Question: I am converting a histogram with counts to a proportion chart. I want to make the seven columns on the left green (x values 0-6), the next two are orange (7,8), and the right columns (9 and 10) red.
I tried to follow the method in this <URL> but the colors seem a bit arbitrary to me.
I was getting errors about applying continuous to a discrete variable with other methods I tried. Any ideas?

'''
df <- df <- data_frame( x = c(0,1,2,3,4,5,6,7,8,9,10), n = c(754, 300, 304, 390, 460, 1550, 1450, 4500, 6100, 9000, 14000))
'''
'''
#data
df<-df
group_by(x) %>%
summarise(n = n()) %>%
mutate(
freq=(n/sum(n)),
freq=round(100*freq, 2))
#set colors
colors <- c(rep("green",7), rep("orange",2), rep("red",2))
#plot
bar1<- ggplot(data=df, aes(x=x, y=freq, fill=colors))+
geom_bar(stat="identity")+
scale_y_continuous(labels=scales::percent) +
geom_text(aes(label = scales::percent(freq)), vjust= -0.25, size=4)+
ylab("Proportion")+
xlab("X")+
scale_x_discrete(limits=0:11)+
ggtitle("Title")+
theme_minimal()+
theme(legend.position = "none")+
theme(plot.title = element_text(hjust = 0.5))
bar1
'''
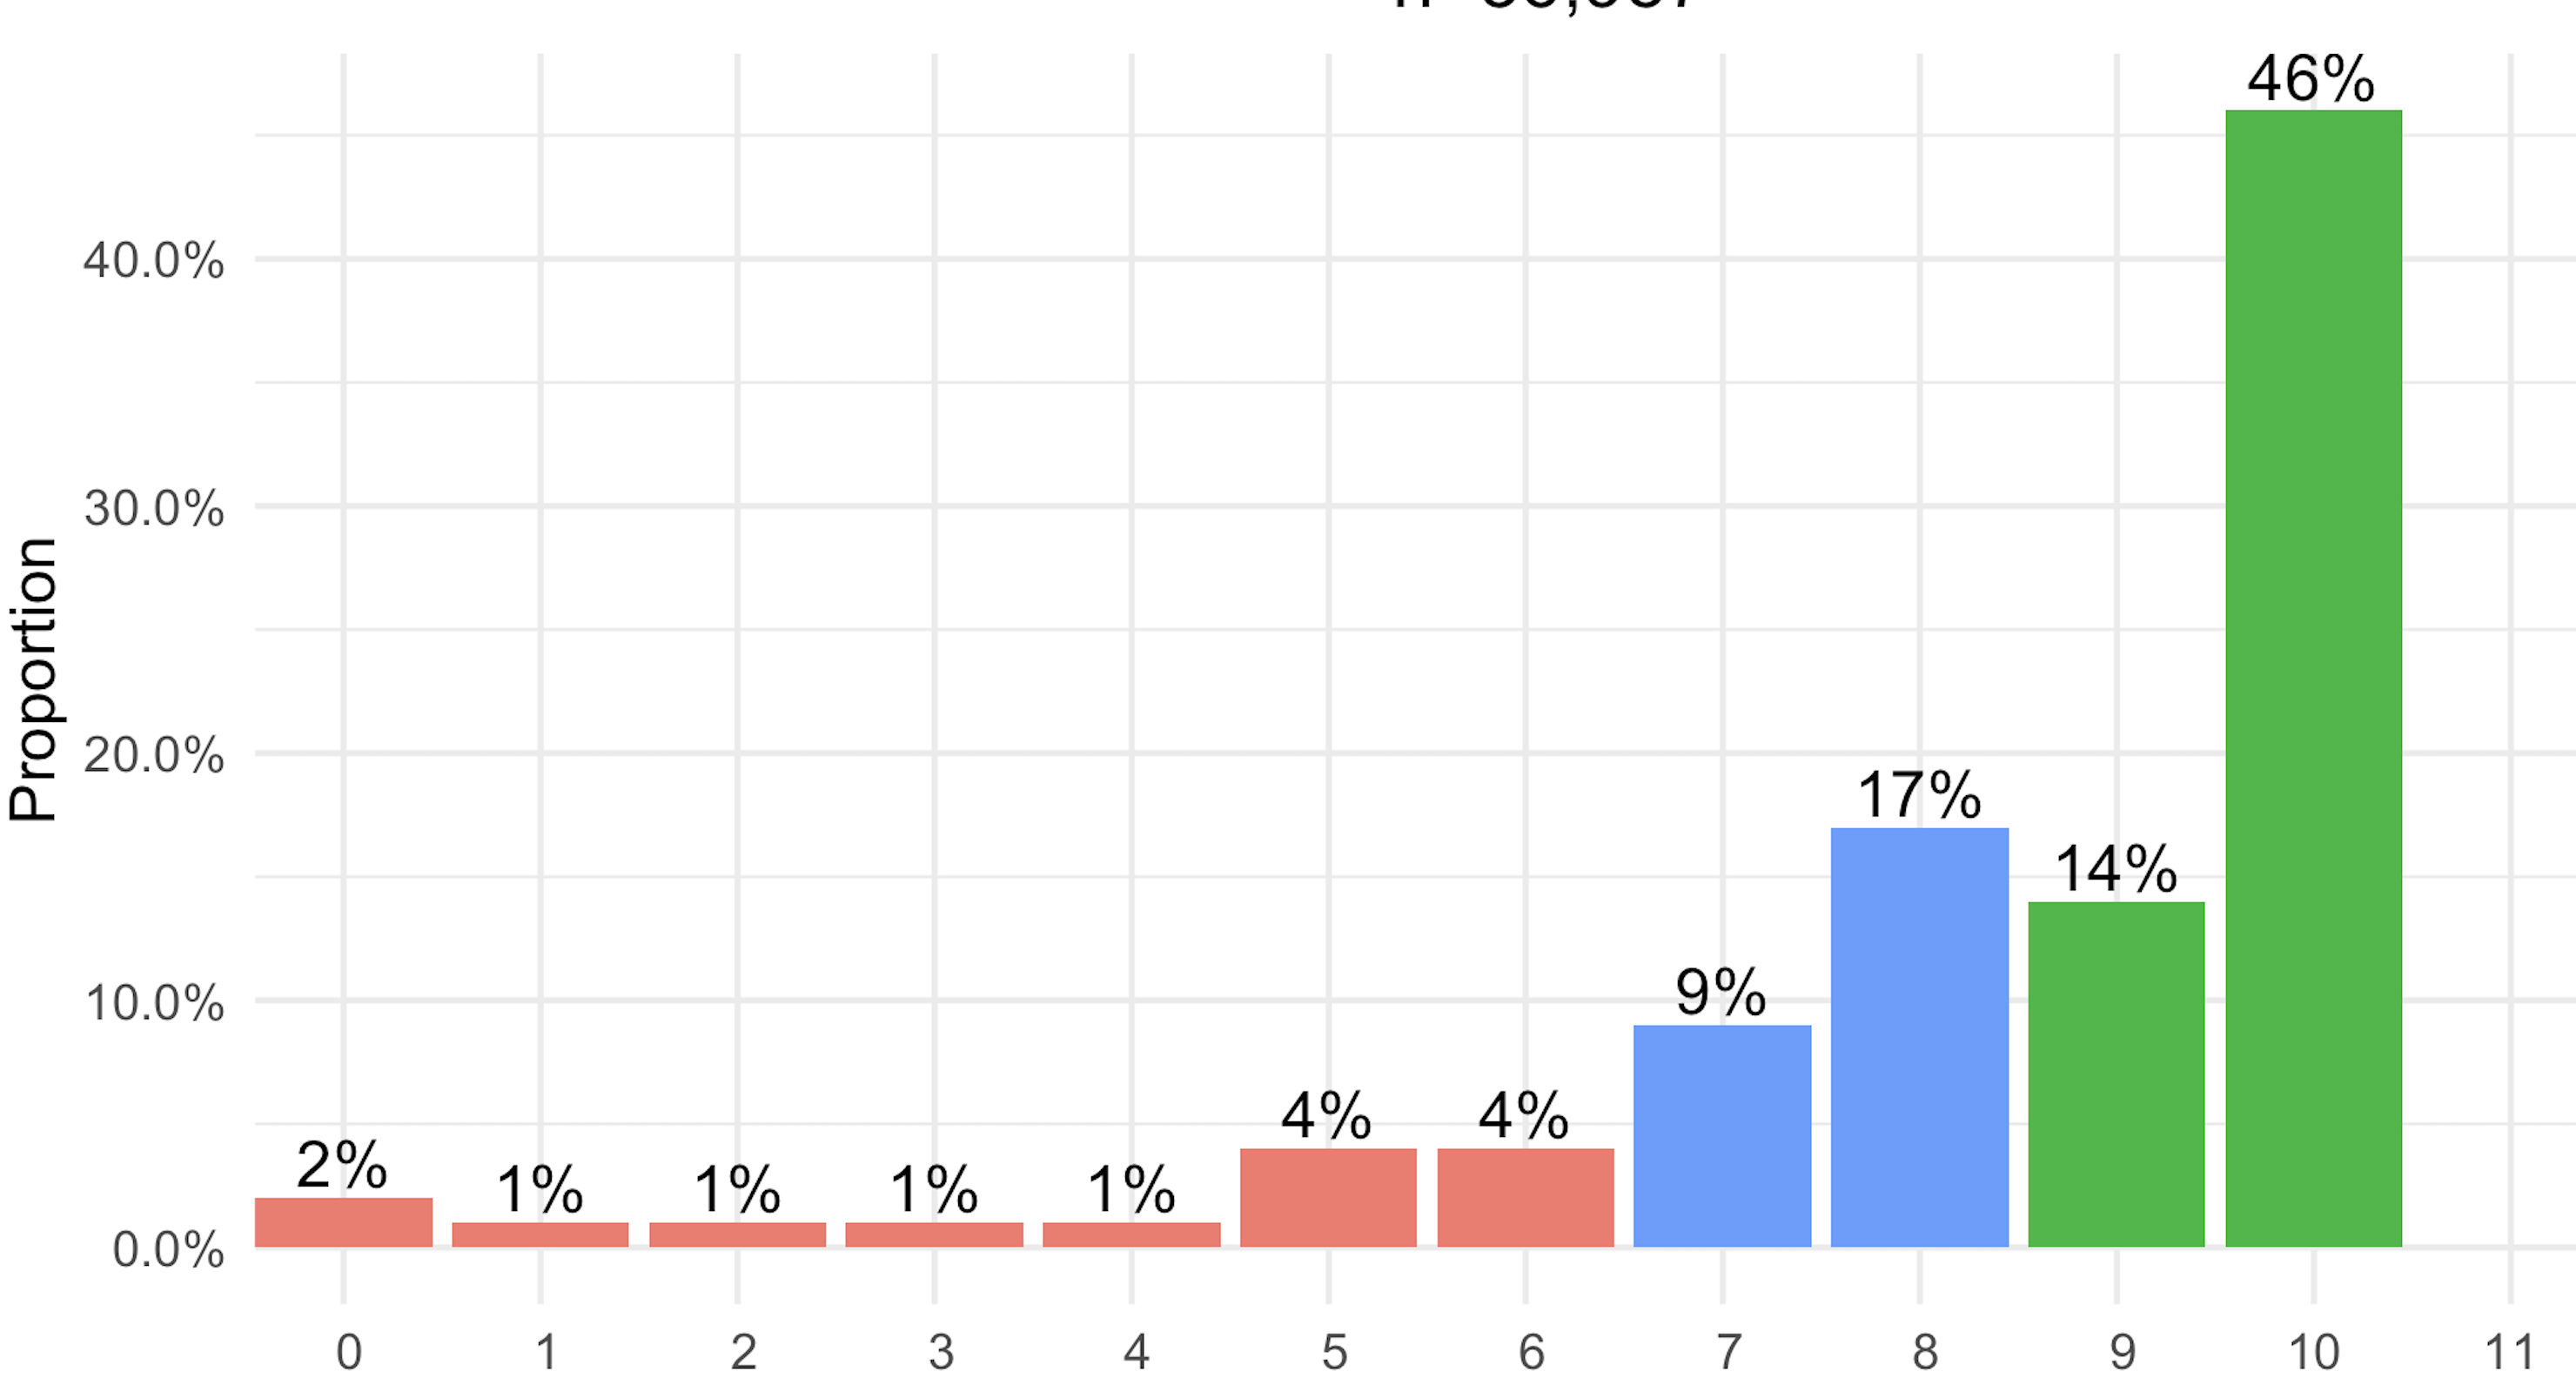
Answer: You can use 'scale_fill_manual()' and change the fill in the initial 'aes()' call:
'''
#plot
ggplot(data=df, aes(x=x, y=freq, fill=as.factor(x)))+
geom_bar(stat="identity")+
scale_y_continuous(labels=scales::percent) +
geom_text(aes(label = scales::percent(freq)), vjust= -0.25, size=4)+
ylab("Proportion")+
xlab("X")+
scale_x_discrete(limits=0:11)+
scale_fill_manual(values = colors) +
ggtitle("Title")+
theme_minimal()+
theme(legend.position = "none")+
theme(plot.title = element_text(hjust = 0.5))
'''
<URL>